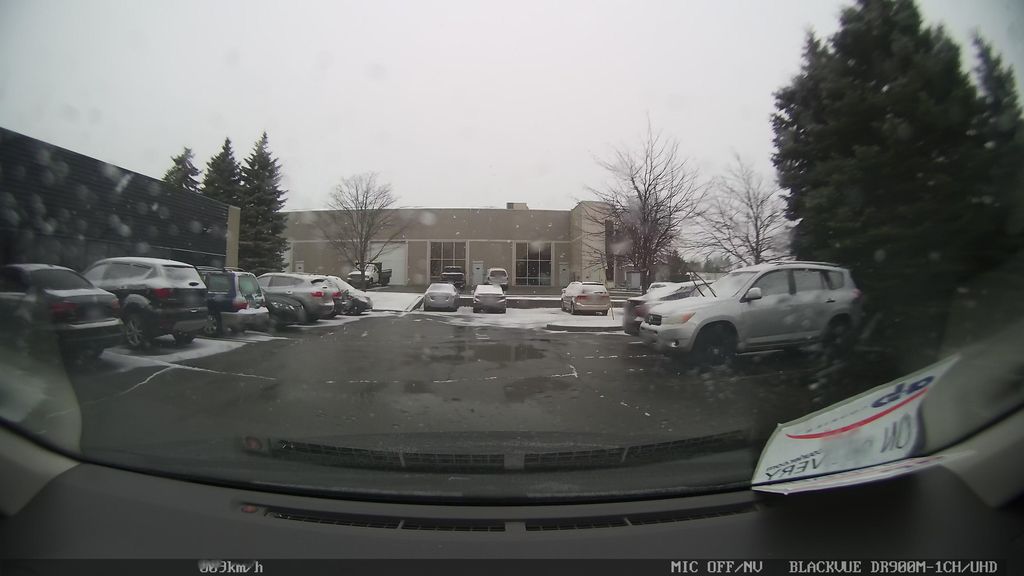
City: toronto